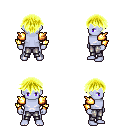
a pixel art fantasy rpg character, male body template, dark elf, purple skin, gold arm armor, metal pants, gold short bangs hairstyle, four views (front, back, left, right), 2x2 character sprite sheet, small pixel art, hard edges, no anti-aliasing